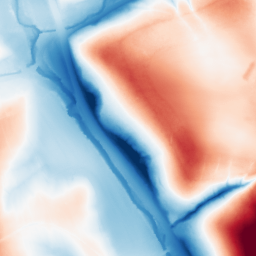
Category: classical
Decomposition family: gaussian_anisotropic
Decomposition parameters: sigma_x: 50
sigma_y: 20
Upsampling method: sinc_blackman
Upsampling parameters: scale: 2
kernel_size: 16
Upsampling scale: 2